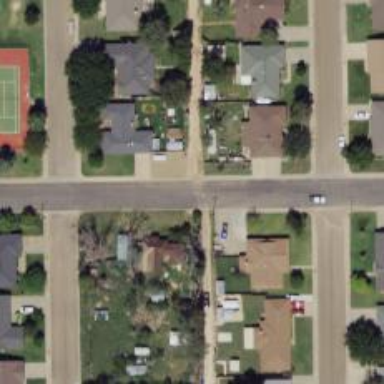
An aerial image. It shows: Alley classified as service road.